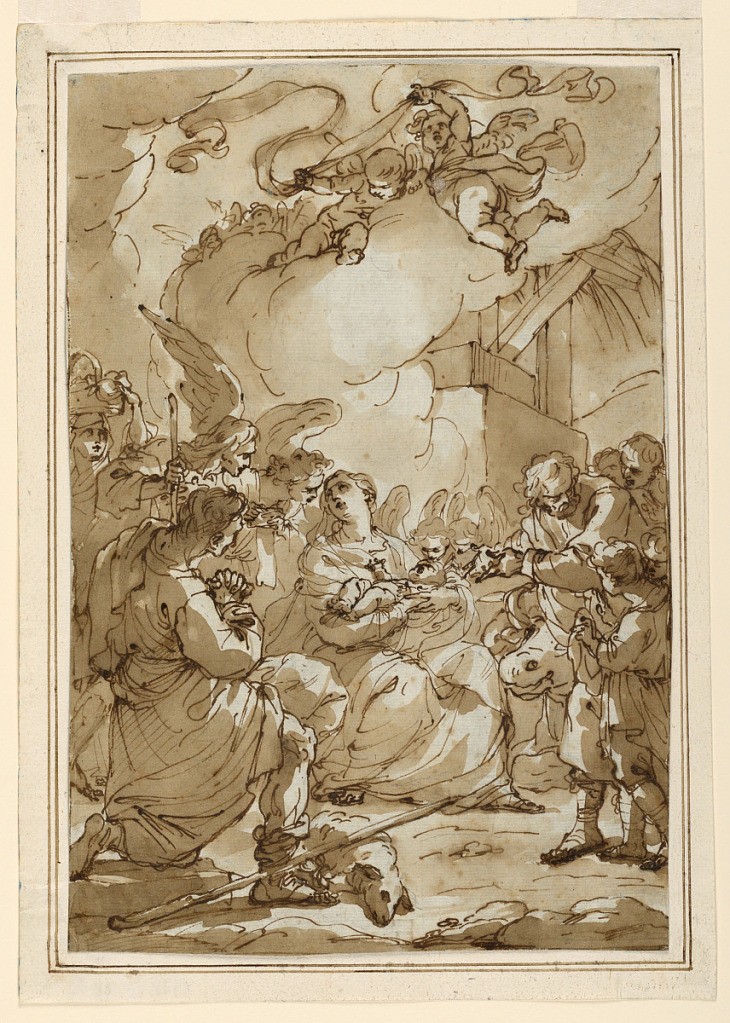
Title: Adoration of the Shepherds
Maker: Ubaldo Gandolfi, Italian, 1728 – 1781
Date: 1766
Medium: Pen and brown ink, brush and brown wash, black chalk on white laid paper, laid down on blue wove paper
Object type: Drawing
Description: The Virgin, seated, holds the Child in her arms, at center; a kneeling and a standing shepherd, a woman with a fruit basket upon her headand angel are shown at left; at right, an elderly man, gesturing boys to approach, bands of shepherds and angels, an ox and an ass; angels of glory with a paper scroll at top.